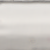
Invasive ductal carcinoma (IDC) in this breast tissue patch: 0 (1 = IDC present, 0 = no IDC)